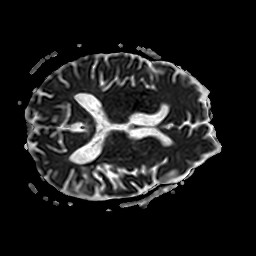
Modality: ADC
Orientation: axial
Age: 77
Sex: male
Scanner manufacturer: philips
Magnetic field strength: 3 T
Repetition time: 4.632 s
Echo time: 0.06069 s